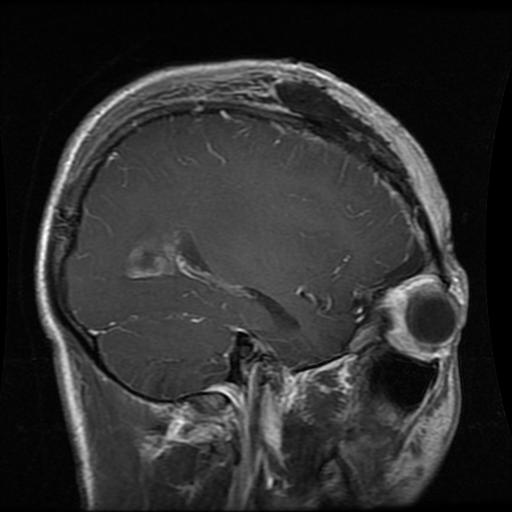
Label: glioma